Question: have created my tables and relationships in the database PostgreSQL, but when I want to generate Hibernate Mapping Files and POJOs, they are not generated
I applied all the appropriate steps to 'hibernate.cfg.xml' generation and 'hibernate.reveng.xml'
I think it's because the name tables and fields that I have in all uppercase, because I tested with another BD with the names of the tables in lower case and if it works normally, I show the script of my tables.
'''
CREATE TABLE "public"."T_LNEA"(
"ID_LNEA" Integer NOT NULL,
"ID_CTGRIA" Integer NOT NULL,
"DSCRPCION" Character varying(200)
)
WITH (OIDS=FALSE)
;
ALTER TABLE "public"."T_LNEA" ADD CONSTRAINT "PK_ID_LNEA" PRIMARY KEY ("ID_LNEA")
;
CREATE TABLE "public"."T_SUB_LNEA"(
"ID_SUB_LNEA" Integer NOT NULL,
"ID_LNEA" Integer NOT NULL,
"DSCRPCION" Character varying(200)
)
WITH (OIDS=FALSE)
;
-- Add keys for table public.T_SUB_LNEA
ALTER TABLE "public"."T_SUB_LNEA" ADD CONSTRAINT "PK_ID_SUB_LNEA" PRIMARY KEY ("ID_SUB_LNEA")
;
CREATE TABLE "public"."T_CTGRIA"(
"ID_CTGRIA" Integer NOT NULL,
"DSCRPCION" Character varying(200)
)
WITH (OIDS=FALSE)
;
ALTER TABLE "public"."T_CTGRIA" ADD CONSTRAINT "PK_ID_CRITERIA" PRIMARY KEY ("ID_CTGRIA")
;
'''
And an image that is loading the tables using the JBOS Tools.

But still I need support because I can not generate the POJOs.
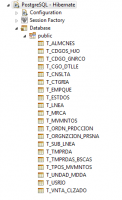
Answer: You solve it somehow does not recognize the table name in uppercase, but if you recognize the attributes of the table in uppercase, so rename the tables in lowercase temporarily after he change in the EJB annotations, at least it works somehow.